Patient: sex M, age 75
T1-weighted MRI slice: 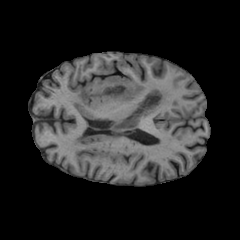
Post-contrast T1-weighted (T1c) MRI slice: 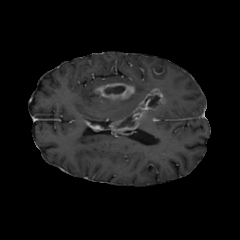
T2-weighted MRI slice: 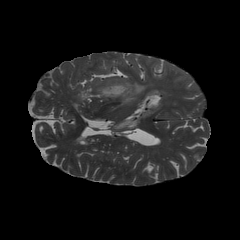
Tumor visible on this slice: yes
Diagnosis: Glioblastoma, IDH-wildtype
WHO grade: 4